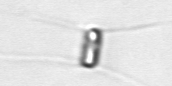
Label: Chaetoceros_similis